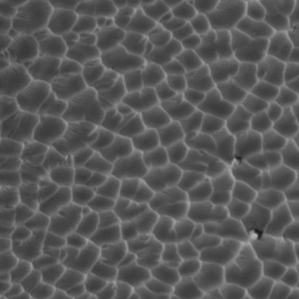
Label: non_frost